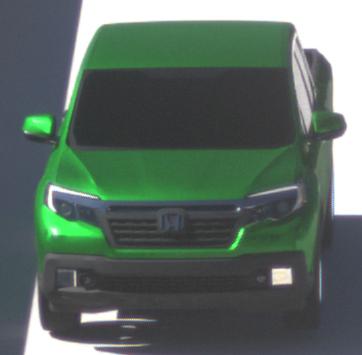
Make: Honda
Model: Ridgeline
Detailed model: Gen. 2
Model produced from: 2016
Model produced until: 2020
Doors: 4
Color: green
Road condition: dry road
Daytime: midday
Contrast: high contrast